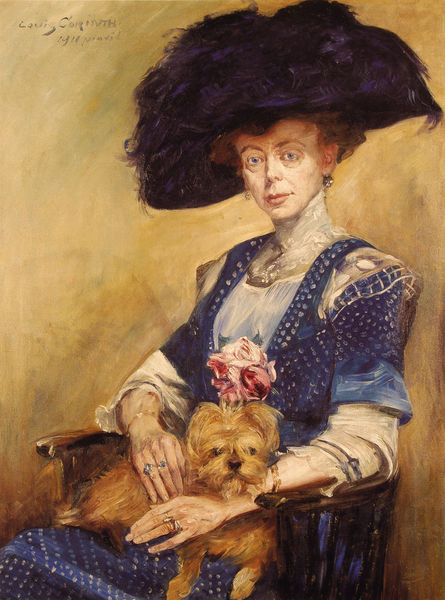
Titel: Porträt Frau Luther
Künstler: Lovis Corinth
Standort: Hannover
Institution: Niedersächsisches Landesmuseum Hannover
Schlagwörter: blau, feder, gemälde, hand, schatten, weiß, gelb, ocker, sitzen, ausschnitt, blume, braun, elegant, frau, grau, haar, hintergrund, hut, kleid, licht, mund, nase, ohrring, orange, schmuck, schwarz, stuhl, blick, blüte, dame, hund, rose, rosen, rot, schleier, tier, malerei, schleife, alt, blond, mütze, wand, arm, arme, bluse, federn, kragen, spitze, ärmel, bildnis, hals, hände, portrait, porträt, signatur, öl, gold, haare, halbfigur, realismus, reich, sessel, sitzend, ohrringe, brosche, lippen, rosa, seide, vornehm, federhut, fell, hündchen, armlehne, lehne, sitz, tüll, kette, lila, violett, ring, bouquet, strauß, punkte, rothaarig, corinth, lovis, lovis corinth, alter, fingerring, gepunktet, lehnstuhl, ringe, ketten, tupfen, augenringe, armband, armlehnen, trägerkleid, lehene, oma, träger, mager, schosshund, gepflegt, anz, mops, spaniel, blaues kleid, chiuaua, kleis, aristokratin, orhrringe, ansteckblume, e, stuhlsitzen, gelb ocker braun, lowis corinth, armgand